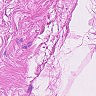
Metastatic tissue present: no